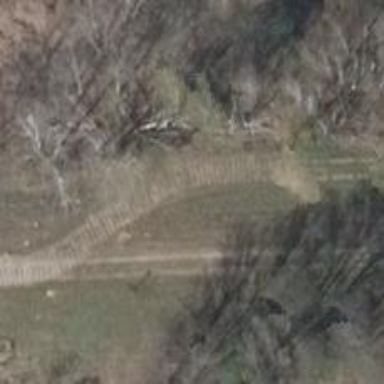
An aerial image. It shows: Track with ground surface of grade 3.